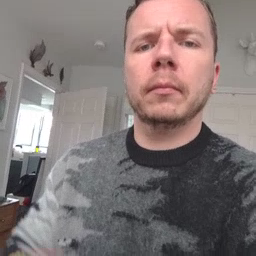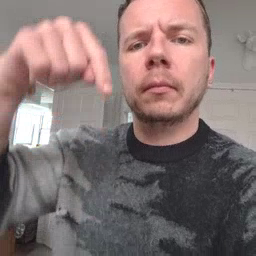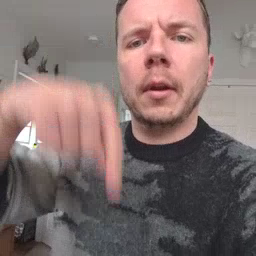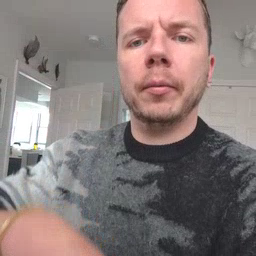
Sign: down